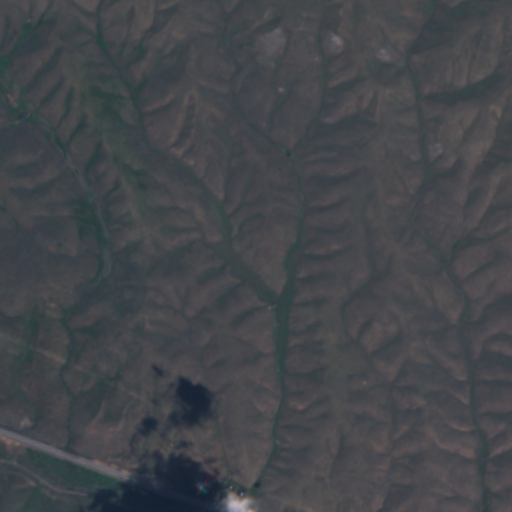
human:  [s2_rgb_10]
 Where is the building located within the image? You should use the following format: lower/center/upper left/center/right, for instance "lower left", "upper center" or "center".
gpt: The building is located in the lower center of the image.
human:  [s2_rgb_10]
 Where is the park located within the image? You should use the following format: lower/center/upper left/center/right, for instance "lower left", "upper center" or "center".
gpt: There is no park in the image.